Interaction volume radius: 5 \u00c5
Interaction volume height: 10 \u00c5
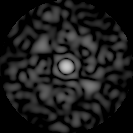
Disorder parameter: 0.8122